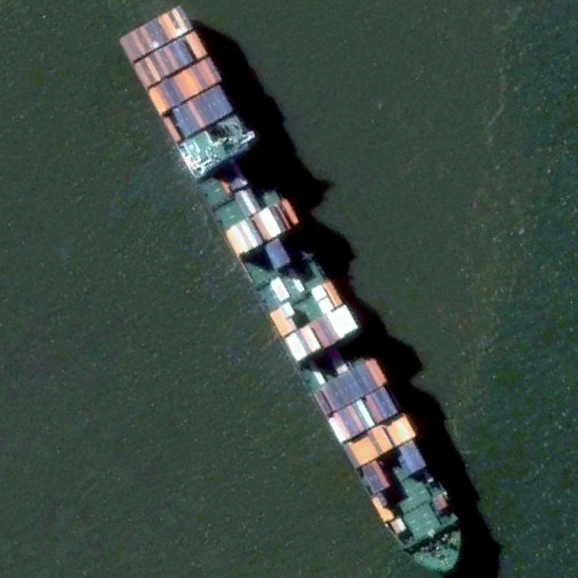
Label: Container_ship